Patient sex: F
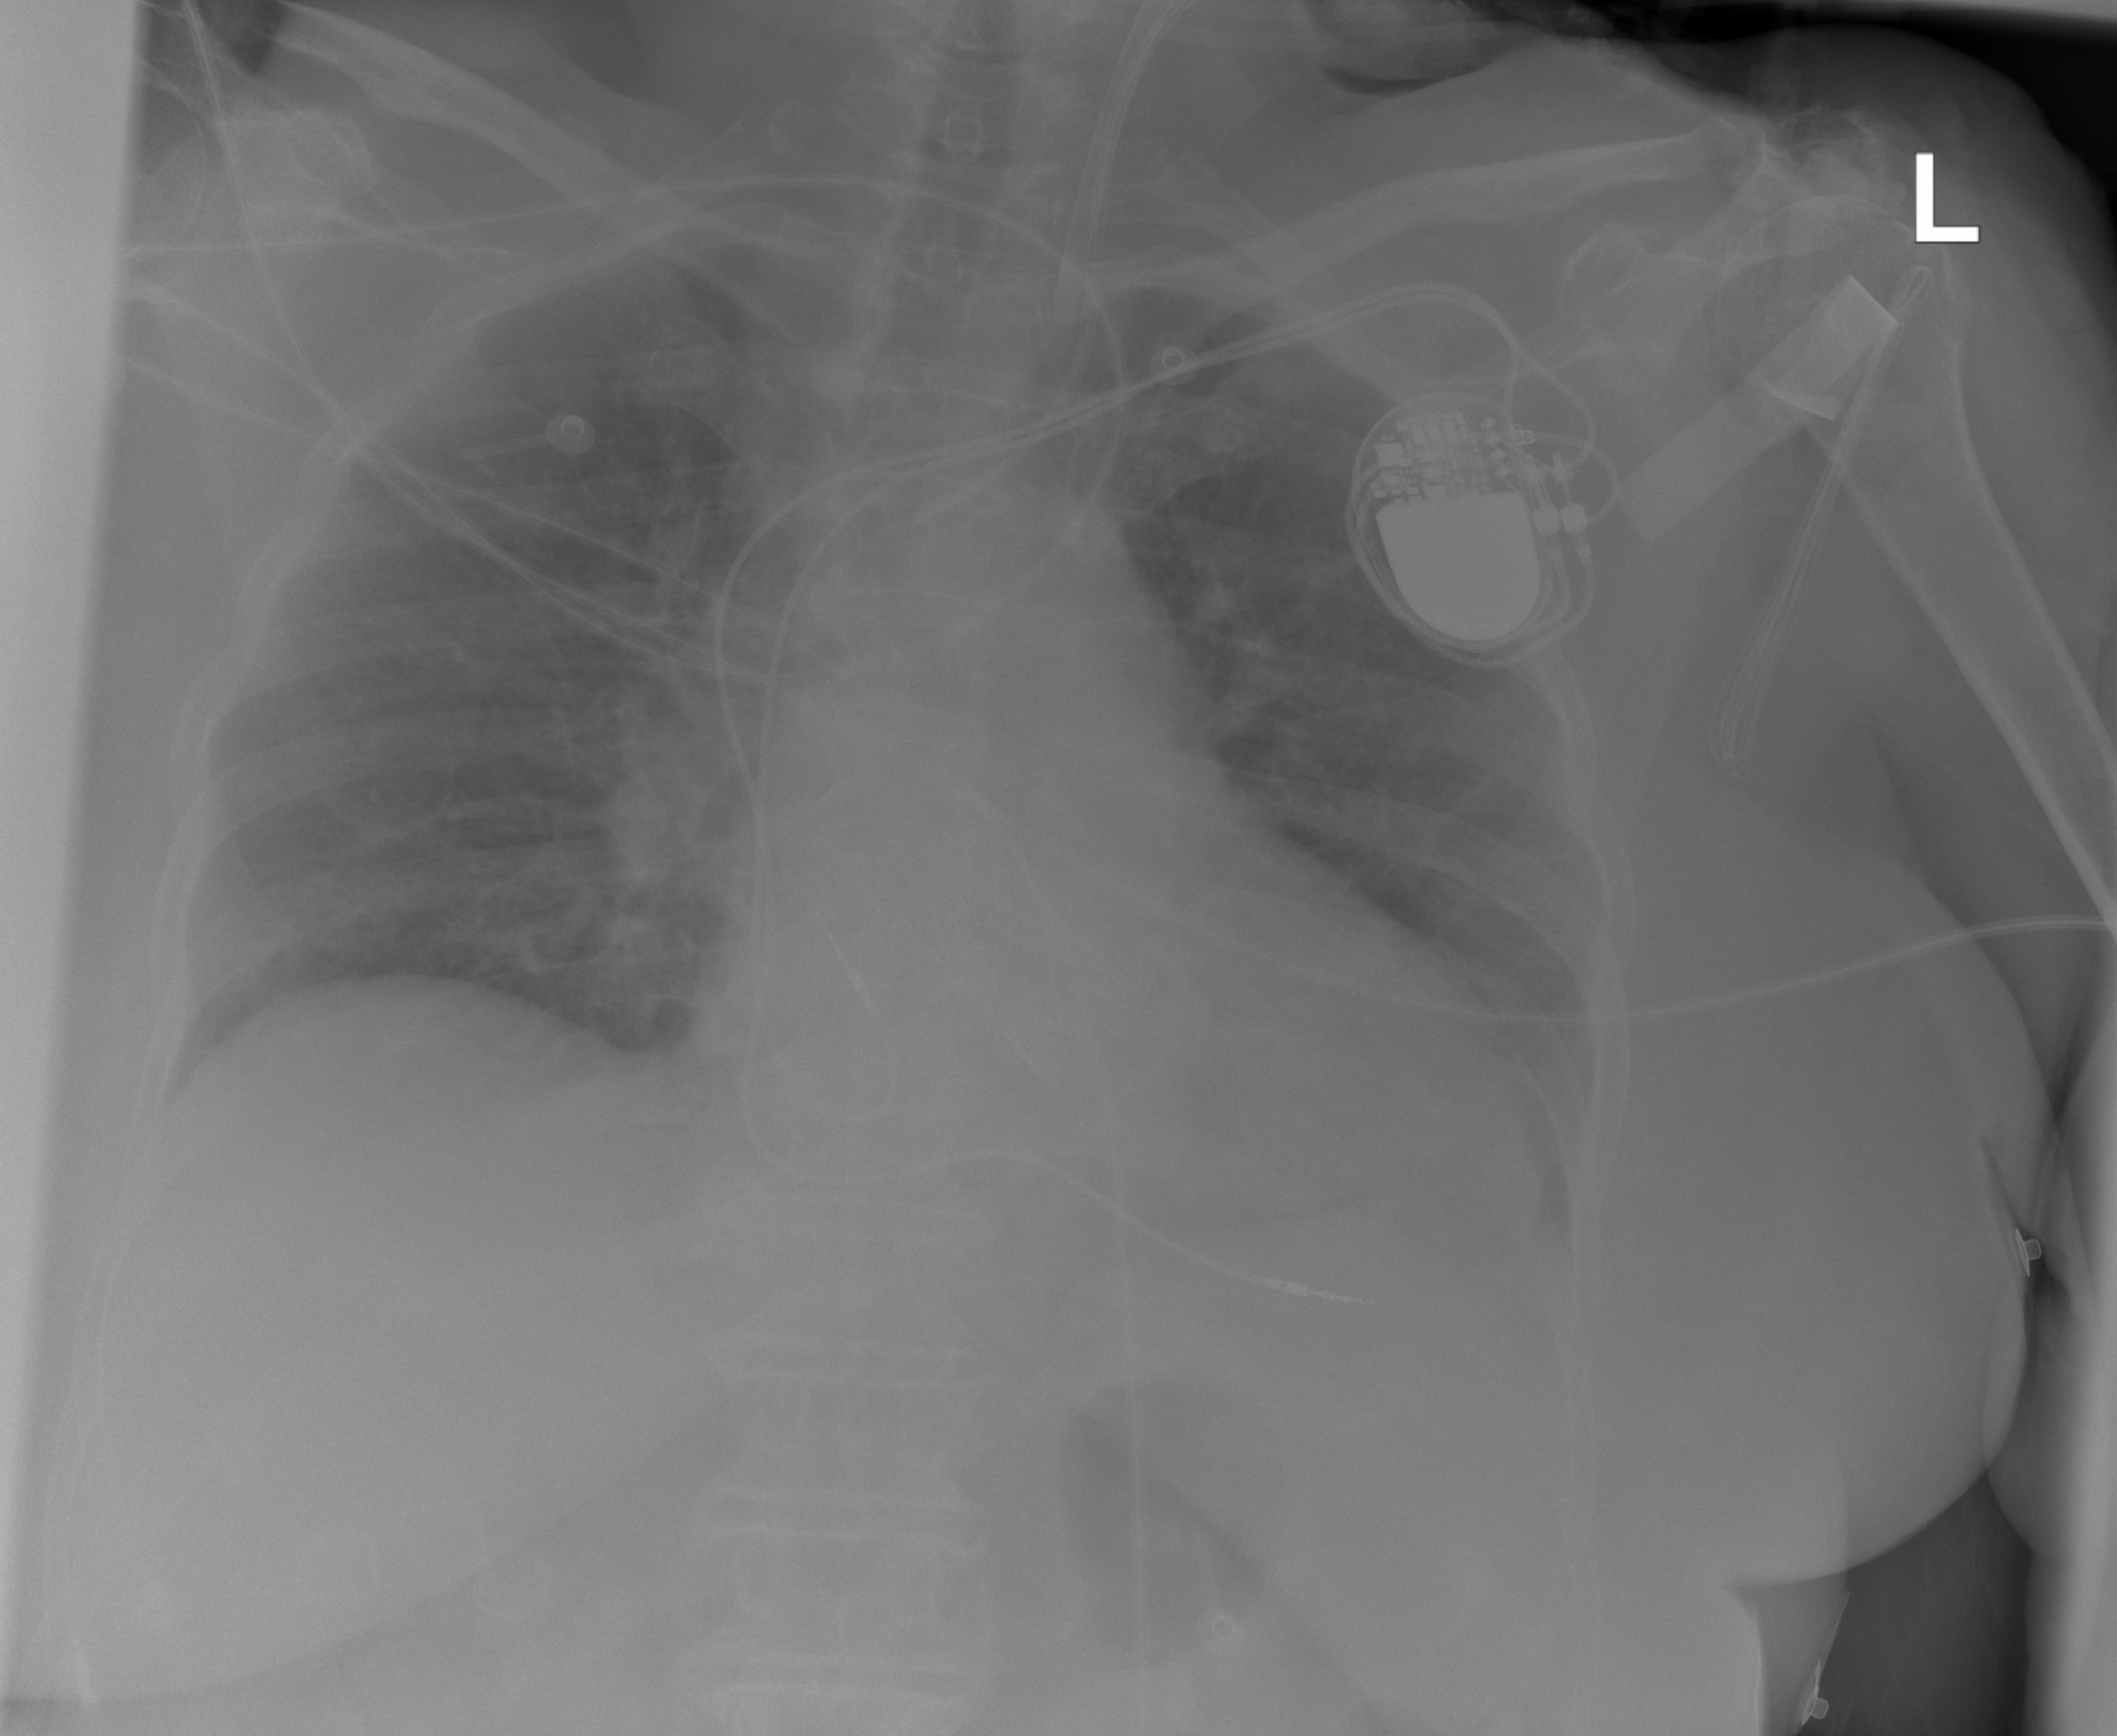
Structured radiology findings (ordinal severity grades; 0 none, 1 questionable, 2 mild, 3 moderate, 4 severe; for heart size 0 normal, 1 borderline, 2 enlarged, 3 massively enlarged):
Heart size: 2
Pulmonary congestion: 0
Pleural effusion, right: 0
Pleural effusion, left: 1
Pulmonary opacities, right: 0
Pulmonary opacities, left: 0
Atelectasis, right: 0
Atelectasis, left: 0